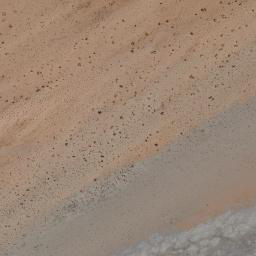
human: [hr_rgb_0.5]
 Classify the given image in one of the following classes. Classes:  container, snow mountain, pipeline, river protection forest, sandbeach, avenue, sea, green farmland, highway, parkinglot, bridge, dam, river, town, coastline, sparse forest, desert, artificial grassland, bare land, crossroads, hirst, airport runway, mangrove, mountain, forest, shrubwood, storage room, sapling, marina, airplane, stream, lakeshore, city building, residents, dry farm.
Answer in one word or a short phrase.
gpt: desert